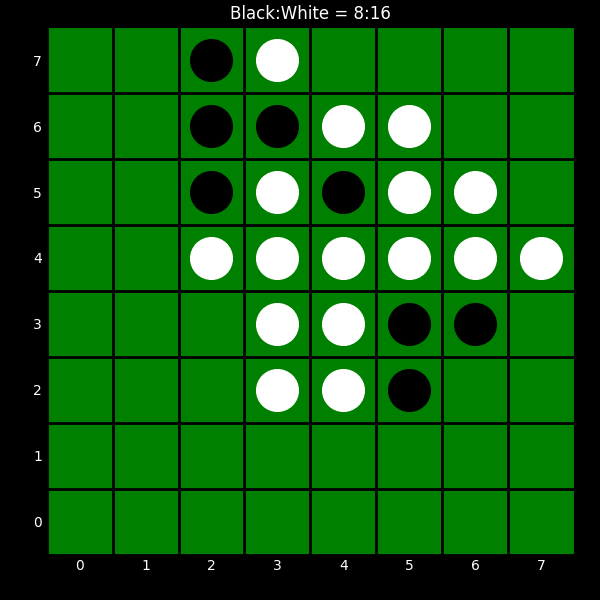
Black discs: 8
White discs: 16